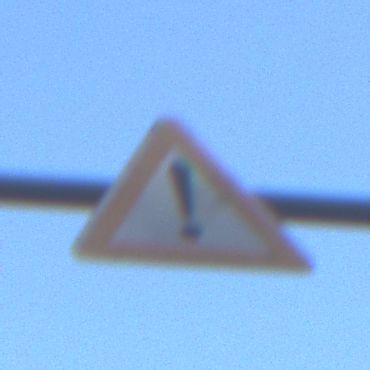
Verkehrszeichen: Gefahrenstelle
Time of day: SunriseSunset
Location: Outdoor (Urban)
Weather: PartlyCloudy
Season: NotSpecified
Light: Natural